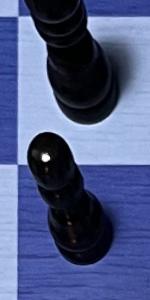
Label: Pawn_Black